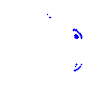
Particle: electron